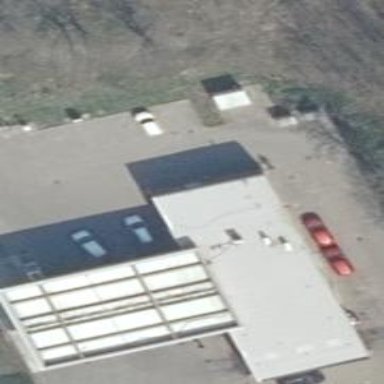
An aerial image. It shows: Car wash facility.